Problem: work_life_balance_ch1 (2022, round2)

**The only differences between this chapter and [chapter 2](https://www.facebook.com/codingcompetitions/hacker-cup/2022/round-2/problems/D2) is that here, \(A_i \in \{1, 2, 3\}\), and you may swap any two elements of \(A_i\) with a single operation.**

As a Metal Platforms employee, you place a high value on your work-life balance. Boss Rob has assigned you \(N\) tasks, the \(i\)th of which takes \(A_i\) minutes to finish, where \(A_i\) is either **\(\mathbf{1, 2}\), or \(\mathbf{3}\)**.

You may reorder your tasks, where each *operation* lets you **swap any two elements** of \(A\).

To reflect how often task requirements change in the real world, there will be \(M\) updates made to the task completion times, with the \(i\)th update setting \(A_{X_i}\) to \(Y_i\).

After completing the \(i\)th update, you would like to know if it's possible to balance the time spent at work versus at home, namely if you hope to finish the first \(Z_i\) tasks at work and the rest at home. Specifically, let \(Q_i\) be the minimum number of swap operations which must be theoretically performed so that \(A_1 + ... + A_{Z_i} = A_{Z_i + 1} + ... + A_{N}\), with \(Q_i = -1\) if it's impossible. Note that it's possible for \(Q_i\) to be \(0\), if the subarrays already have equal sums.

To reduce the size of the output, please compute the sum of \(Q_1\), ..., \(Q_M\).

# Constraints

\(1 \le T \le 100\)
\(2 \le N \le 1{,}000{,}000\)
\(1 \le M \le 1{,}000{,}000\)
\(A_i, Y_i \in \{1, 2, 3\}\)
\(1 \le X_i \le N\)
\(1 \le Z_i \le N-1\)

The sum of \(N+M\) across all test cases is at most \(7{,}000{,}000\).

# Input Format

Input begins with a single integer \(T\), the number of test cases. For each test case, there is first a line containing two space-separated integers \(N\) and \(M\). Then, there is a line containing \(N\) digits, \(A_1\), \(A_2\), ..., \(A_N\). Then, \(M\) lines follow, the \(i\)th of which contains three space-separated integers \(X_i\), \(Y_i\), and \(Z_i\).

# Output Format

For the \(i\)th test case, output `"Case #i: "` followed by a single integer, \(Q_1 + ... + Q_M\).

# Sample Explanation

The first case is depicted below:

{{PHOTO_ID:463552492491498|WIDTH:700}}

We start with \(A = [1, 2]\). The first update yields \(A=[1, 1]\) with \(Z_1 = 1\). The first and second tasks are already equal, so \(Q_1 = 0\) as no swaps are necessary. The second update yields \(A=[1, 3]\) with \(Z_2 = 1\). Whether or not we swap these tasks, they can never be equal, so \(Q_2 = -1\). The final answer is \(0 + (-1) = -1\).

The second case is depicted below:

{{PHOTO_ID:774910673835114|WIDTH:700}}

We start with \(A = [1, 1, 3, 3]\). The first update yields \(A=[1, 1, 3, 1]\). We need the sum of the first three tasks to equal the fourth. We can swap the third and fourth tasks to get \(1 + 1 + 1 = 3\), so \(Q_1 = 1\). The second update yields \(A=[3, 1, 3, 1]\). We need the sum of the first two tasks to equal the sum of the last two. This is already true, so \(Q_2 = 0\). The final answer is \(1 + 0 = 1\).

In the third case, we start with \(A = [1, 2, 3, 3, 3, 3]\). With the updates, we get:
- \(A = [1, 2, 3, 3, 3, 2], Z_1 = 3, Q_1 = 1\): we can swap \(A_1\) and \(A_6\)
- \(A = [1, 2, 3, 1, 3, 2], Z_2 = 2, Q_2 = 2\): we can swap both \(3\)s to the front
- \(A = [1, 2, 1, 1, 3, 2], Z_3 = 2, Q_3 = 1\): we can swap \(A_1\) and \(A_5\)
- \(A = [3, 2, 1, 1, 3, 2], Z_4 = 5, Q_4 = -1\): impossible

The final answer is \(1 + 2 + 1 + (-1) = 3\).

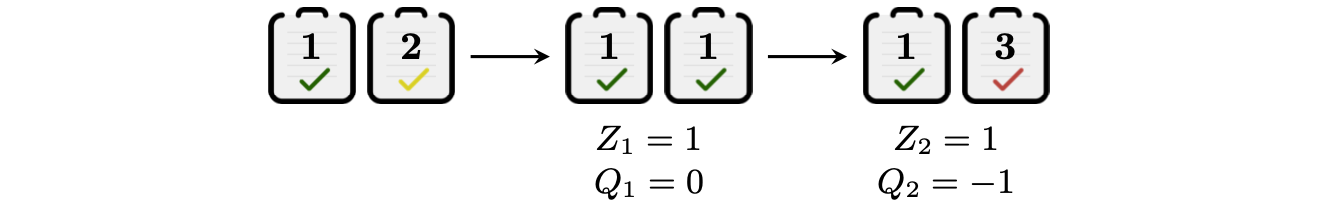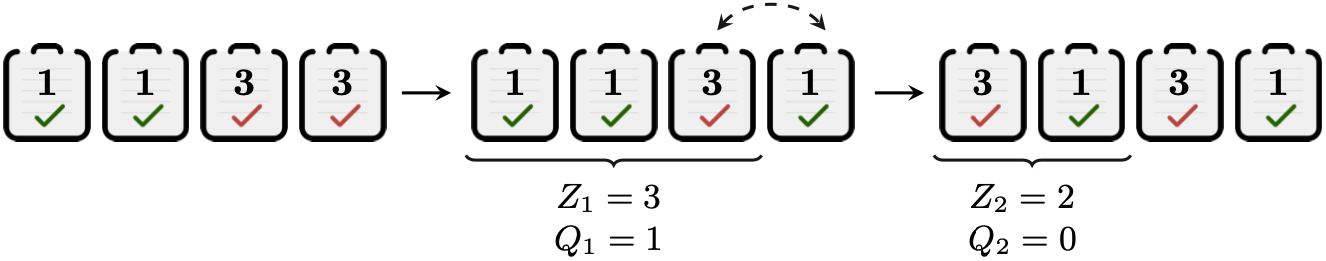

Sample input:
3
2 2
1 2
2 1 1
2 3 1
4 2
1 1 3 3
4 1 3
1 3 2
6 4
1 2 3 3 3 3
6 2 3
4 1 2
3 1 2
1 3 5

Sample output:
Case #1: -1
Case #2: 1
Case #3: 3

Solution:
Each query depends only on the number of \(1\)s, \(2\)s, and \(3\)s present in each of the two subarrays. These counts can be computed in \(\mathcal{O}(\log N)\) time per query if three Fenwick trees, one per possible value, are maintained (in a total of \(\mathcal{O}((N+M) \log N)\) time), storing a bit for whether each index contains the value for that tree.

When it comes to evaluating each query, letting \(d\) be the difference between the subarrays' sums, our goal is to reduce \(d\) to \(0\). If we denote the subarray with the lower sum as \(L\), and the one with the higher sum as \(H\), we can influence \(d\) in the following relevant ways:

  1. Decrease \(d\) by \(4\) by swapping a \(1\) in \(L\) with a \(3\) in \(H\).
  2. Decrease \(d\) by \(2\) by swapping a \(1\) in \(L\) with a \(2\) in \(H\), or a \(2\) in \(L\) with a \(3\) in \(H\).
  3. Increase \(d\) by \(2\) by swapping a \(2\) in \(L\) with a \(1\) in \(H\), or a \(3\) in \(H\) with a \(2\) in \(H\).

Note that it's impossible to decrease \(d\) by an odd number with any swap, since if the difference between two swapped numbers is \(v\), then the sum of \(L\) will increase by \(v\) while the sum of \(H\) will decrease by \(v\), so \(d\) itself will change by \(2v\). Therefore, we can immediately report \(-1\) if \(d\) is odd.

Otherwise, we can greedily perform #1 as many times as possible without \(d\) becoming too small. One strategy is to perform #1 until either \(d < 4\), or we run out of pairs of \(1\)s and \(3\)s to swap in \(L\) and \(H\), and then perform #2 the rest of the way. Another strategy is to perform #1 until \(d\) drops to \(-2\), and then perform #3 once. We should consider both strategies (if possible) and take the one which uses fewer swaps.

To implement the two strategies, we can find the \(6\) counts of \(1\)s, \(2\)s, and \(3\)s across the two subarrays in \(\mathcal{O}(\log N)\) time with Fenwick tree queries, then simulate the swaps in \(\mathcal{O}(1)\) time.

[See David Harmeyer's solution video here.](https://youtu.be/3tuCyPdU2fo)

#include <iostream>
#include <vector>
using namespace std;

const int INF = (int)1e9;

struct fenwick {  // For 1-based indices.
  vector<int> a, t;

  fenwick(int N) : a(N + 1), t(N + 1) {}

  int sum(int hi) const {
    int res = 0;
    for (; hi > 0; hi -= hi & -hi) {
      res += t[hi];
    }
    return res;
  }

  void inc(int i, int x) {
    a[i] += x;
    for (; i < (int)t.size(); i += i & -i) {
      t[i] += x;
    }
  }

  int at(int i) const { return a[i]; }
  int sum(int lo, int hi) const { return sum(hi) - sum(lo - 1); }
  void set(int i, int x) { inc(i, x - a[i]); }
};

// Let L be the subarray with lower sum, and H be the one with higher sum.
// Try to reduce d = sum(H) - sum(L) down to 0 with the follow operations:
// 1. Decrease d by 4 by swapping a 1 in L with a 3 in H.
// 2. Decrease d by 2 by swapping a 1 in L with a 2 in H,
//    or a 2 in L with a 3 in H.
// 3. Increase d by 2 by swapping a 2 in L with a 1 in H,
//    or a 3 in L with a 2 in H.

// Update L/H after swapping v1 in L with v2 in H a total of swaps times.
void do_swaps(vector<int> &L, vector<int> &H, int v1, int v2, int swaps) {
  L[v1] -= swaps;
  H[v1] += swaps;
  H[v2] -= swaps;
  L[v2] += swaps;
}

// Perform op 1 until no longer possible or d = 0 or 1. Then op 2 for the rest.
int strategy_a(vector<int> L, vector<int> H, int d) {
  // We can perform op 1 at most min(num 1s in L, num 3s in H) times.
  // Each swap reduces d by 4, so we should also swap no more than floor(d/4).
  int swap13 = min(min(L[0], H[2]), d / 4);
  do_swaps(L, H, 0, 2, swap13);
  d -= 4*swap13;
  // Do the rest as needed with L[0], H[1] and L[1], H[2].
  int swap12 = min(min(L[0], H[1]), d / 2);
  do_swaps(L, H, 0, 1, swap12);
  d -= 2*swap12;
  int swap23 = min(min(L[1], H[2]), d / 2);
  do_swaps(L, H, 1, 2, swap23);
  d -= 2*swap23;
  return d != 0 ? INF : swap13 + swap12 + swap23;
}

// Perform op 1 until d becomes equal to -1, then perform op 3 once.
int strategy_b(vector<int> L, vector<int> H, int d) {
  // This time we can let d go below 0 by swapping up to ceil(d/4).
  int swap13 = min(min(L[0], H[2]), d / 4 + (int)(d % 4 != 0));
  do_swaps(L, H, 0, 2, swap13);
  d -= 4*swap13;
  // Only if d < 0, try to bring d back up to 0 with more swaps.
  int swap21 = min(min(L[1], H[0]), d < 0 ? (-d)/2 : 0);
  do_swaps(L, H, 1, 0, swap21);
  d += 2*swap21;
  int swap32 = min(min(L[2], H[1]), d < 0 ? (-d)/2 : 0);
  do_swaps(L, H, 2, 1, swap32);
  d += 2*swap32;
  return d != 0 ? INF : swap13 + swap21 + swap32;
}

long long solve() {
  int N, M;
  cin >> N >> M;
  fenwick T[]{fenwick(N), fenwick(N), fenwick(N)};
  for (int i = 1, a; i <= N; i++) {
    cin >> a;
    T[--a].set(i, 1);
  }
  long long ans = 0;
  for (int i = 0, x, y, z; i < M; i++) {
    cin >> x >> y >> z;
    --y;
    for (int v : {0, 1, 2}) {
      T[v].set(x, v == y);
    }
    vector<int> L(3), H(3);
    int sumL = 0, sumH = 0;
    for (int v : {0, 1, 2}) {
      L[v] = T[v].sum(1, z);
      H[v] = T[v].sum(z + 1, N);
      sumL += (v + 1) * L[v];
      sumH += (v + 1) * H[v];
    }
    if (sumL == sumH) {
      continue;
    }
    if (sumL > sumH) {
      swap(sumL, sumH);
      L.swap(H);
    }
    int d = sumH - sumL;
    int swaps_a = strategy_a(L, H, d), swaps_b = strategy_b(L, H, d);
    int Q = min(swaps_a, swaps_b);
    ans += (Q == INF) ? -1 : Q;
  }
  return ans;
}

int main() {
  ios_base::sync_with_stdio(false);
  cin.tie(nullptr);
  int T;
  cin >> T;
  for (int t = 1; t <= T; t++) {
    cout << "Case #" << t << ": " << solve() << endl;
  }
  return 0;
}